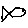
Label: fish